Question: I am trying to get the list of UserLists on the account, but I get no entries even though during debugging the TotalNumOfEntries is 17. Screen shot is attached, any ideas why I cant see what these entries are? (sorry the details of debugger came out faint)

Code:
'''
AdwordsUserListService usrService = (AdwordsUserListService)user.GetService(AdWordsService.v201402.AdwordsUserListService);
Selector usrSelect = new Selector();
usrSelect.fields = new String[] { "Id","Name", "Size", "MembershipLifeSpan" };
//Use predicates for filtering, if needed, later.
//Predicate usrPredicate = new Predicate();
//usrPredicate.field = "Name";
//usrPredicate.@operator = PredicateOperator.STARTS_WITH;
//usrPredicate.values = new string[] { "Poly" };
//usrSelect.predicates = new Predicate[] { usrPredicate };
usrSelect.paging = new Paging();
usrSelect.ordering = new OrderBy[] { new OrderBy() { field="Name",sortOrder=SortOrder.ASCENDING} };
UserListPage userListResult = usrService.get(usrSelect);
if (userListResult.entries != null)
{
return "Yay!";
}
'''
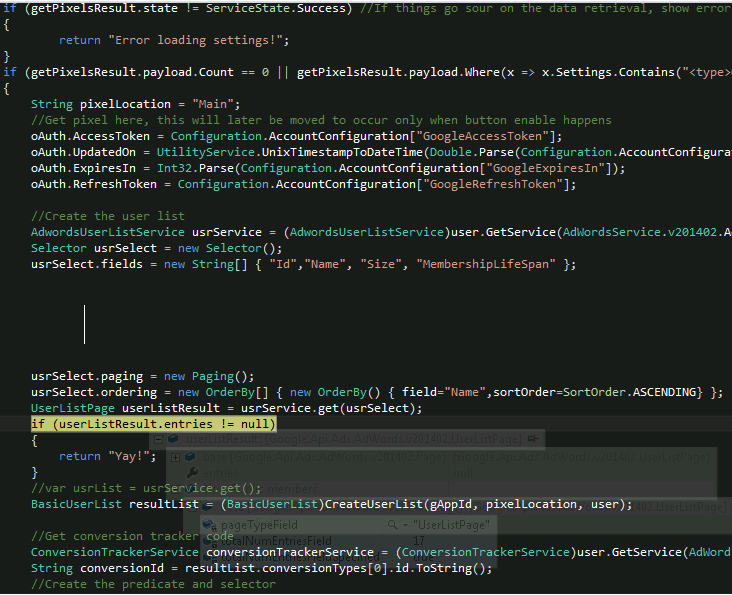
Answer: Found my problem, I specified paging but didn't specify how many entries, adding this line fixed the problem.
usrSelect.paging.numberResults = 20;